Question: In my program I am trying to get the current id from a list in Xamarin application, in order to change the bool equivalent to the Id.
In the application, the user is represented with a list, and a switch associated with each element. The goal is to change a bool in the table from false to true when the switch is toggled.
[
In my .cs file I update the bool when the switch is toggled (See handle_toggled towards the bottom):
'''
public partial class DefineBuilding : ContentPage
{
//string currentDefineDescription;
//int currentDefineId;
DefineTable current;
private const string Url = "http://localhost:5000/define";
private HttpClient _client = new HttpClient();
private ObservableCollection<DefineTable> _define;
public DefineBuilding(DefineTable defineList)
{
if (defineList == null) throw new ArgumentNullException();
//BindingContext = defineList;
//currentDefineId = defineList.defineId;
//currentDefineDescription = defineList.defineDescription;
current = defineList;
InitializeComponent();
//defineList = Current_item.BindingContext;
}
protected override async void OnAppearing()
{
var content = await _client.GetStringAsync(Url);
var posts = JsonConvert.DeserializeObject<IEnumerable<DefineTable>>(content);
_define = new ObservableCollection<DefineTable>(posts);
defineBuildingItems.ItemsSource = _define;
base.OnAppearing();
}
async void Handle_Toggled(object sender, Xamarin.Forms.ToggledEventArgs e)
{
//current.defineId =
current.defineBool = true;
defineDataService defineTable = new defineDataService();
await defineTable.UpdateData(current);
}
async void Handle_Clicked(object sender, System.EventArgs e)
{
await Navigation.PushAsync(new ChecklistPage());
}
}
}
'''
However when handling the toggle switch I am not able to get the Id. In my xaml file I am able to get the Id, however I do not know how to apply this Id.
Here is a sample from my Xaml file (See BindingContext ="{Binding defineId}" for the Id):
'''
<StackLayout Orientation="Horizontal">
<StackLayout Orientation="Vertical">
<Label Text="{Binding defineDescription}"
HorizontalOptions="FillAndExpand" x:Name="Current_item"/>
</StackLayout>
<Switch BindingContext ="{Binding defineId}" HorizontalOptions="EndAndExpand"
Toggled="Handle_Toggled"/>
</StackLayout>
'''
Any idea on how to get the correct Id in my class?
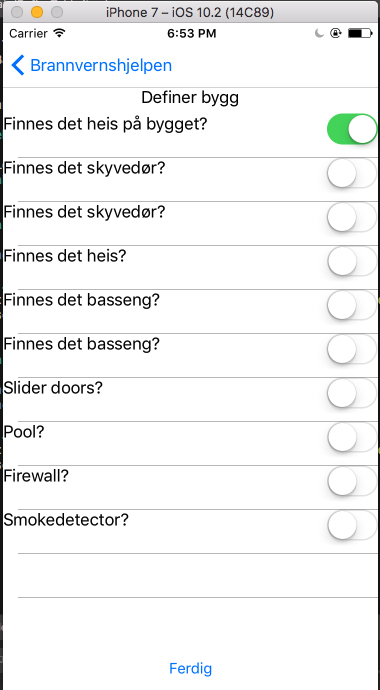
Answer: sender is the object that is firing the event, which in this case is a Switch. And since you have the id assigned as the Switch's binding context, you should be able to retrieve it by doing the appropriate casts:
'''
async void Handle_Toggled(object sender, Xamarin.Forms.ToggledEventArgs e)
{
var id = (int) ((Switch)sender).BindingContext;
//current.defineId =
current.defineBool = true;
defineDataService defineTable = new defineDataService();
await defineTable.UpdateData(current);
}
'''